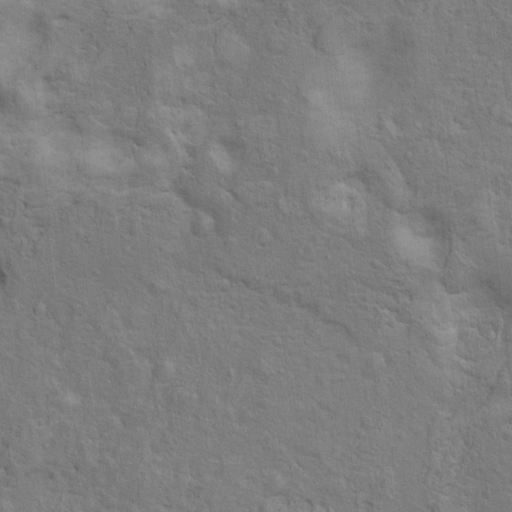
Objects detected: cone, cone, cone, cone, cone, cone, cone, cone, cone, cone